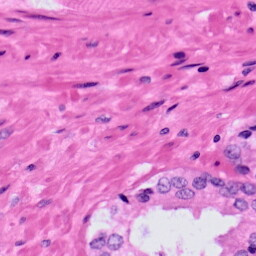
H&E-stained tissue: Prostate